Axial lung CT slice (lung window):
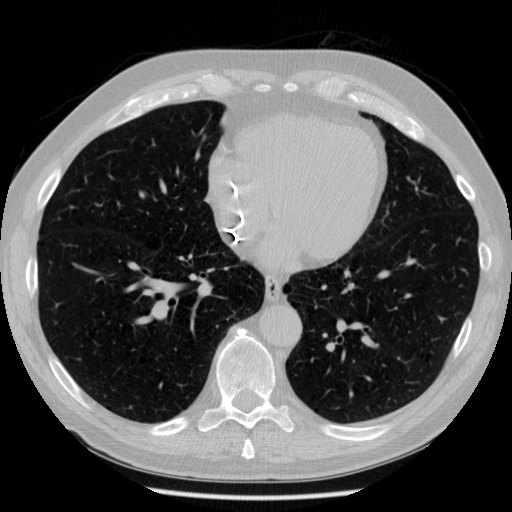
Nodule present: no